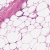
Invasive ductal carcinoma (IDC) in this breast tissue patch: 0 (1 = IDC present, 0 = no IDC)